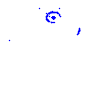
Particle: proton